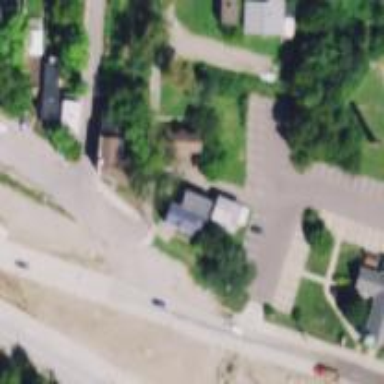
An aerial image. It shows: Unmarked crossing on the road.